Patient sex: F
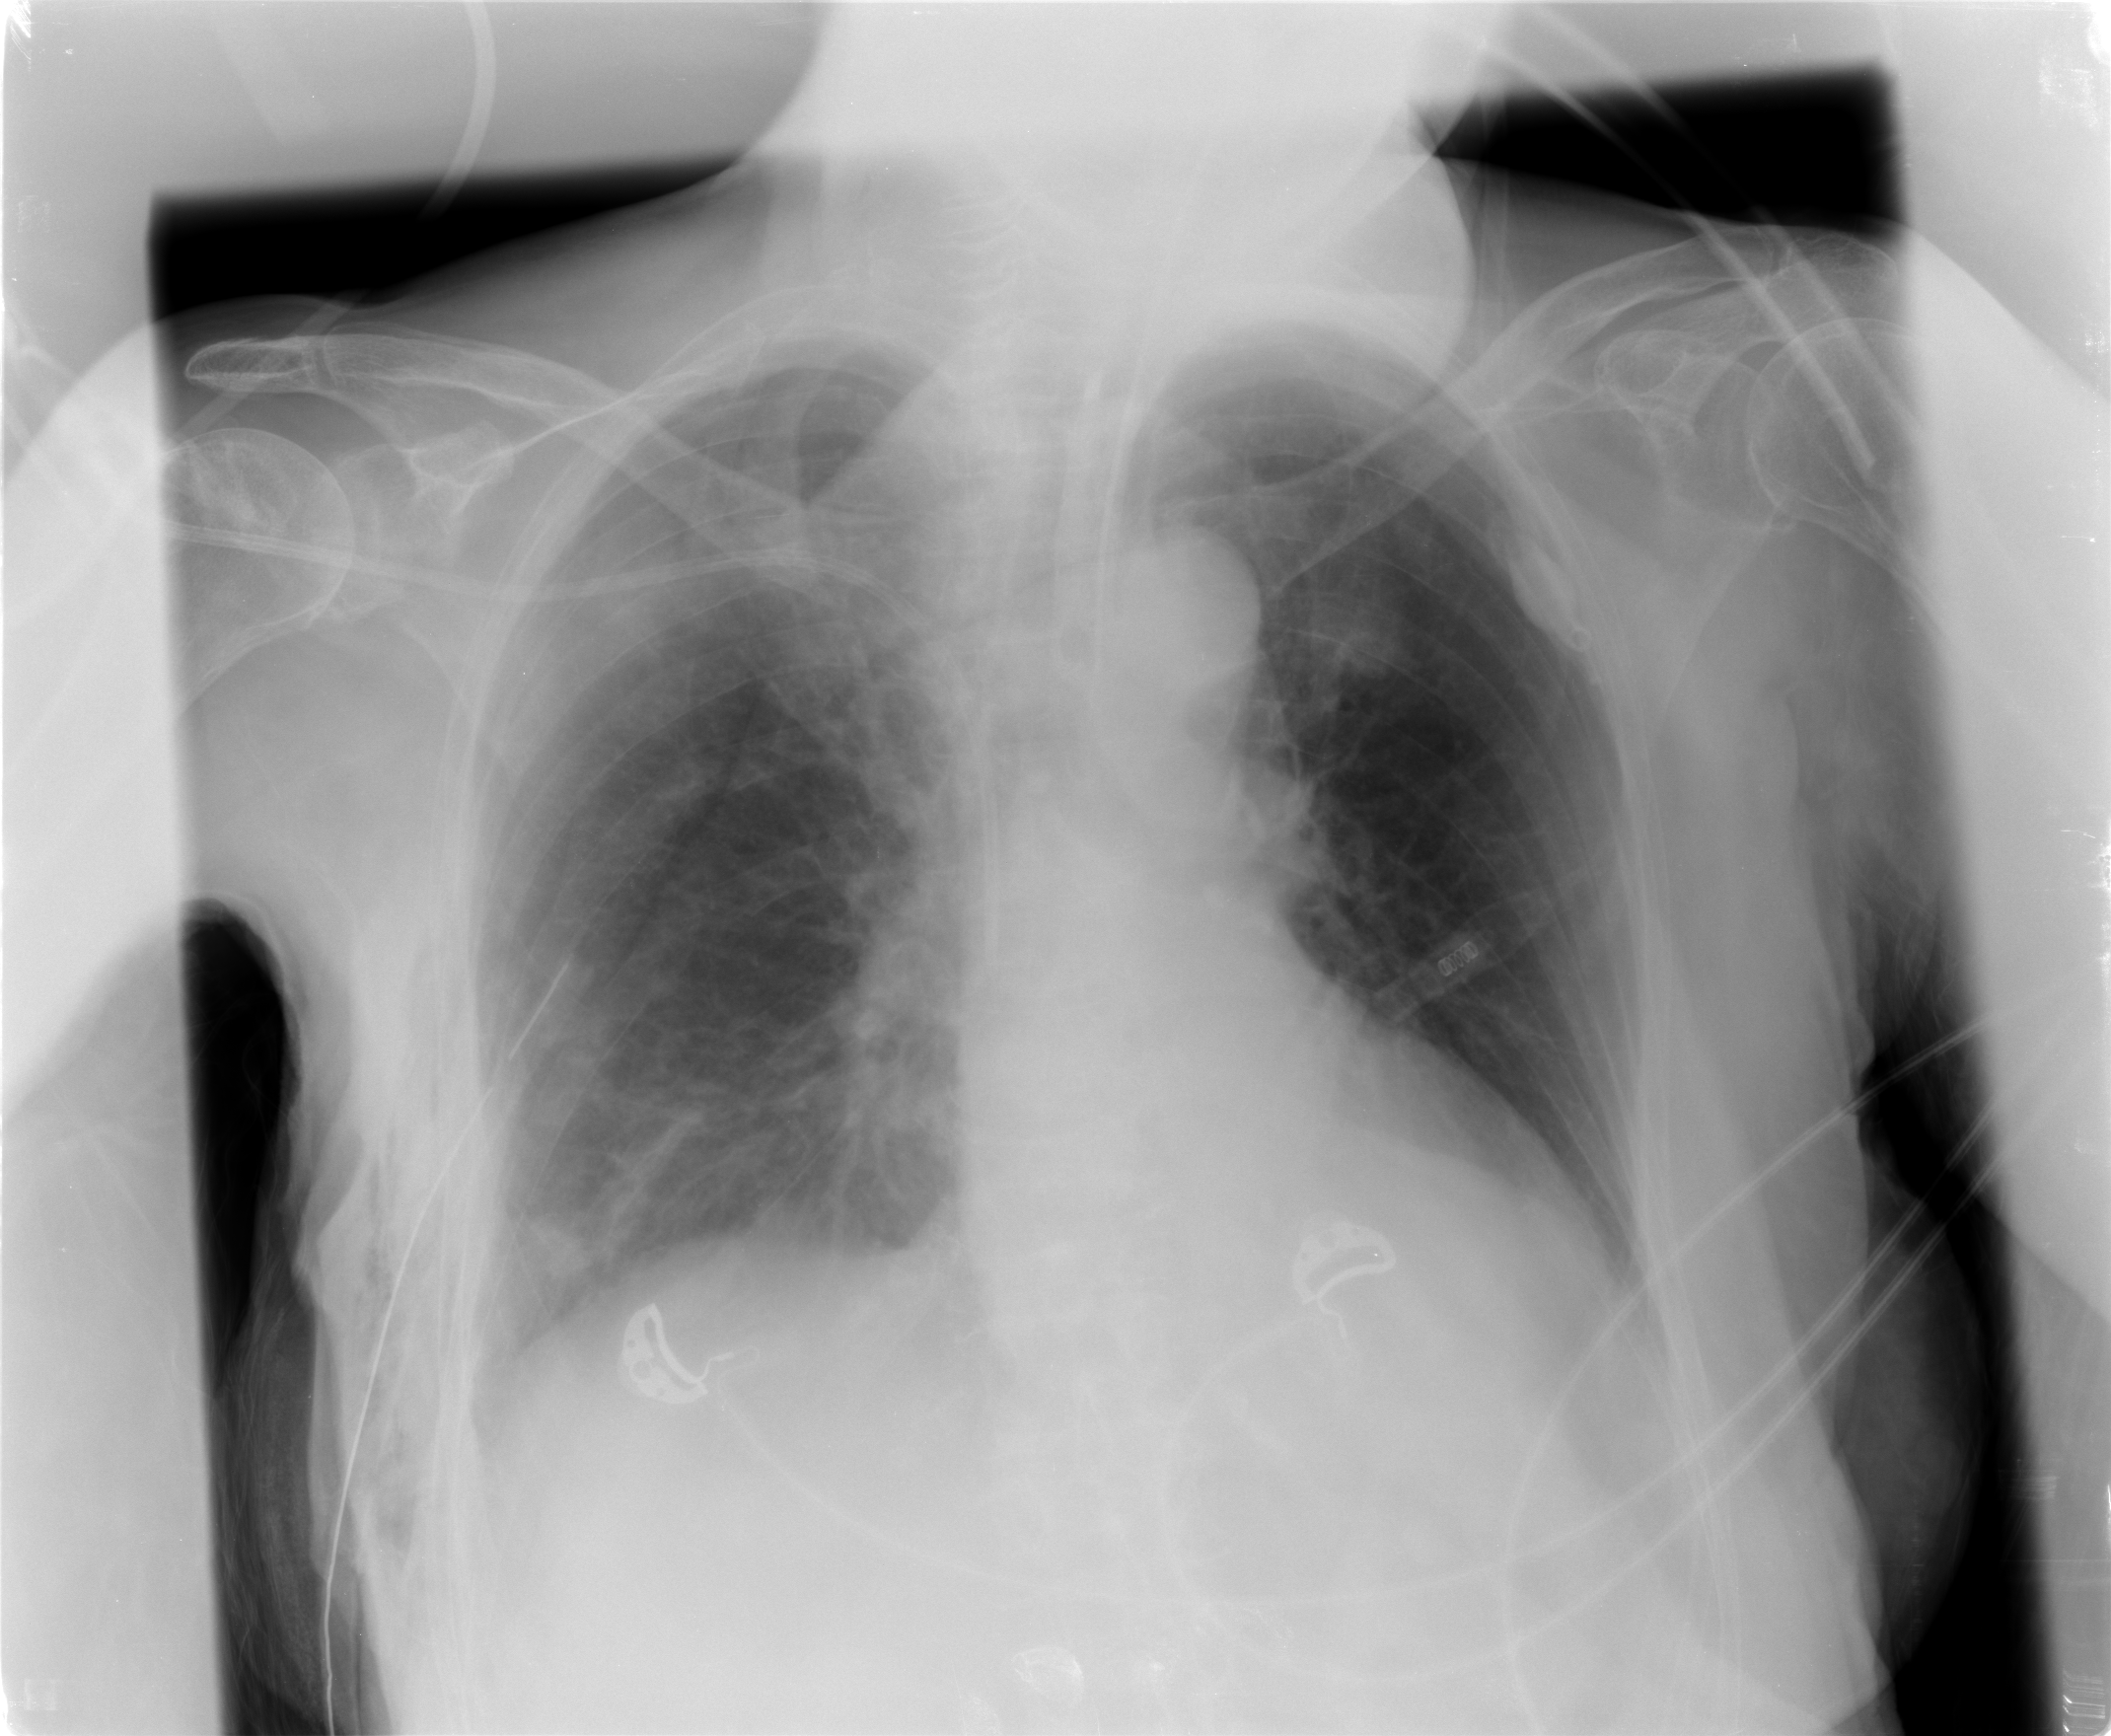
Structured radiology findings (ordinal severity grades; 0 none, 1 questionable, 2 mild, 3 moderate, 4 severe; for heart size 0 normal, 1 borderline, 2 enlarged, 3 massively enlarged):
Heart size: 0
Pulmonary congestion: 0
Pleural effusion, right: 0
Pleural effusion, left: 0
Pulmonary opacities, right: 0
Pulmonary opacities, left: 0
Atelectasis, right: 2
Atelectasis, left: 0